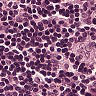
Metastatic tissue present: no